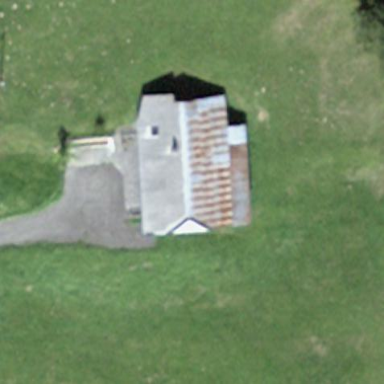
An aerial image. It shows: Cabin is depicted in the image.